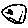
Label: smiley face